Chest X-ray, PA view. Patient: 73 years old, sex F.
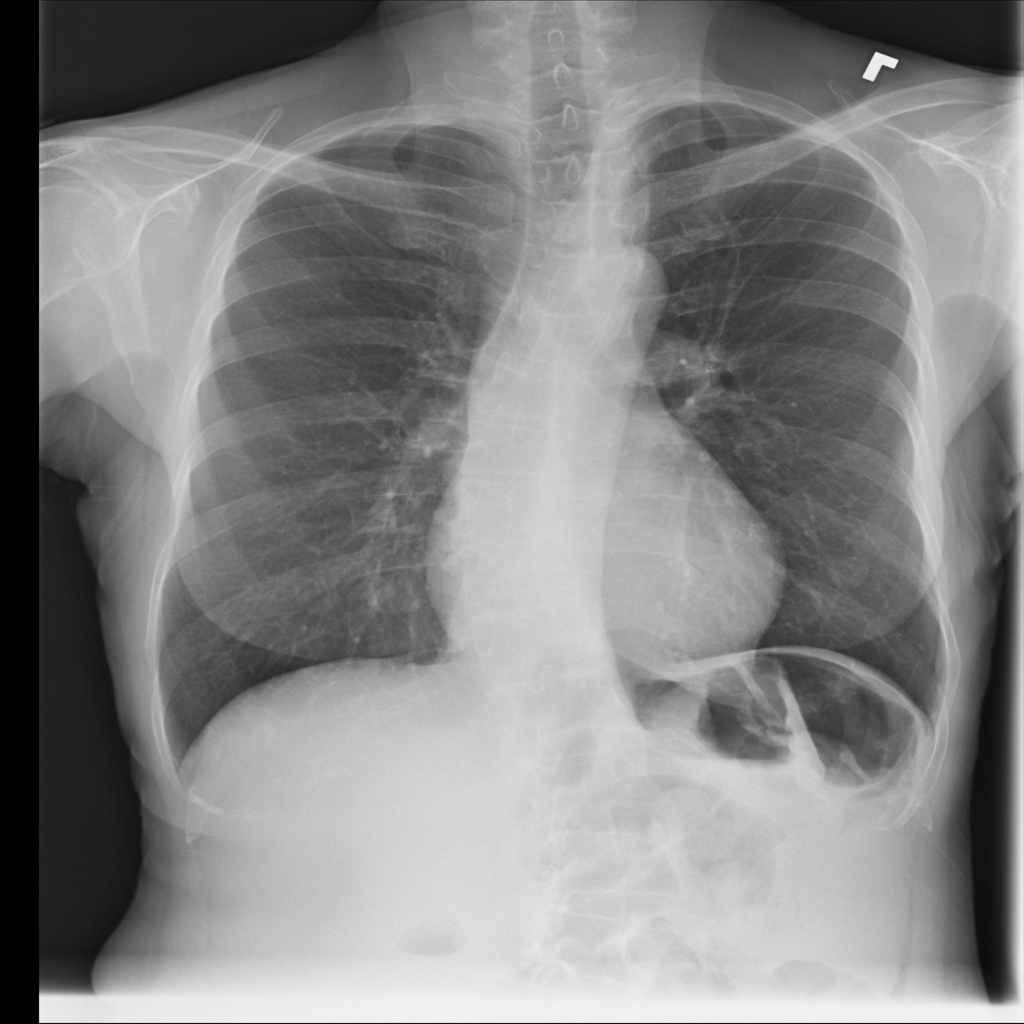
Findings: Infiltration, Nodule